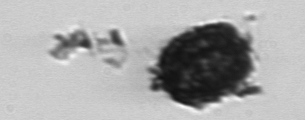
Label: Thalassiosira_TAG_external_detritus